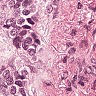
Metastatic tissue present: yes